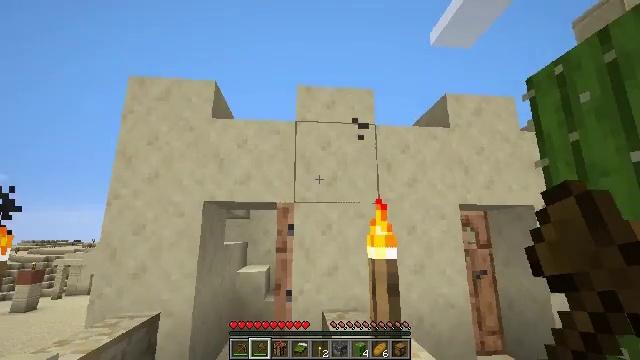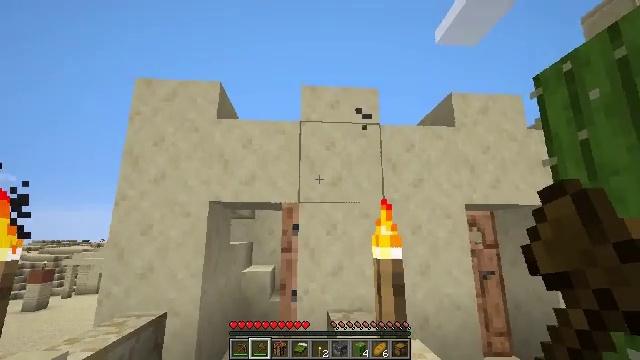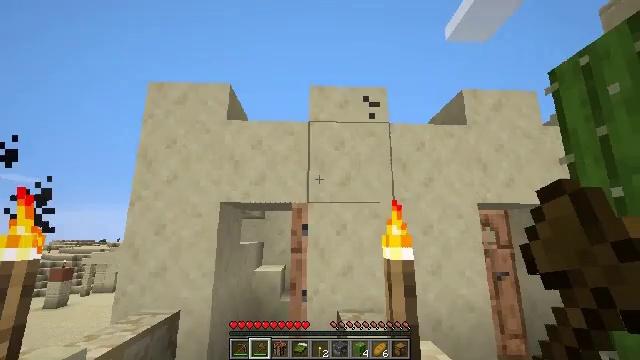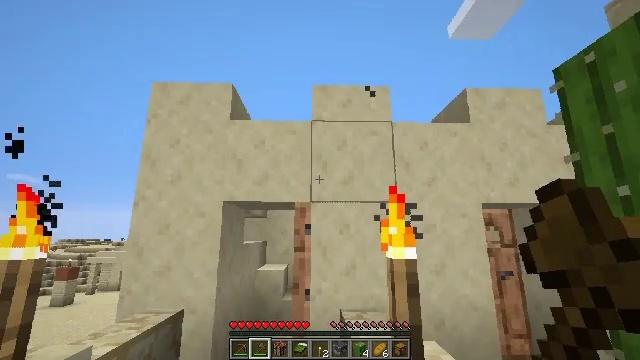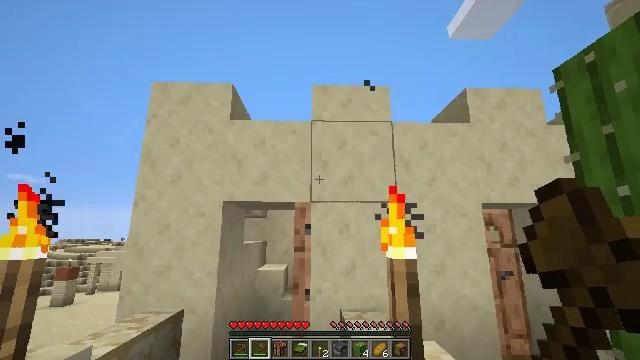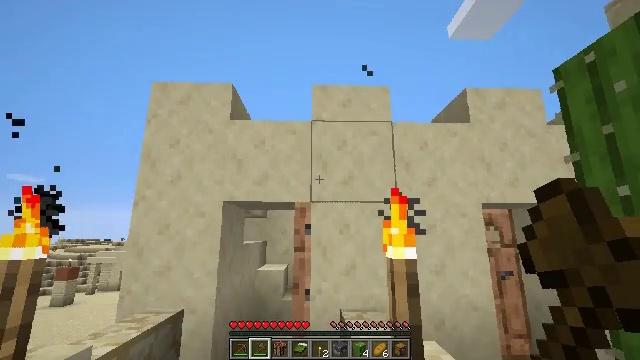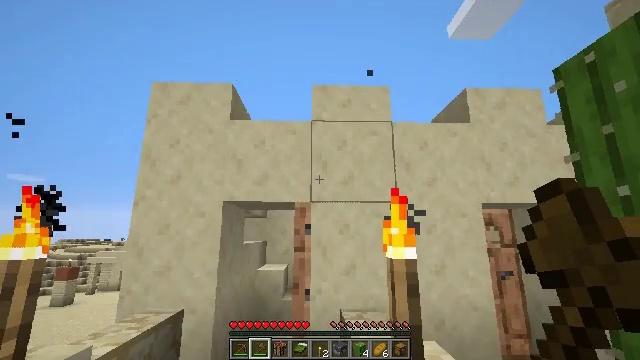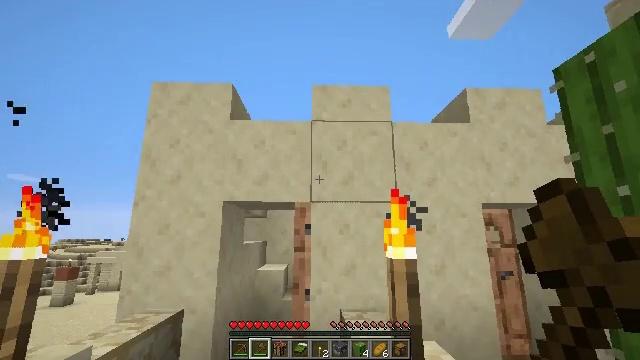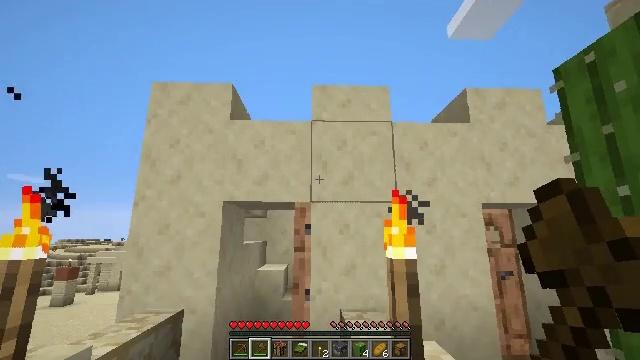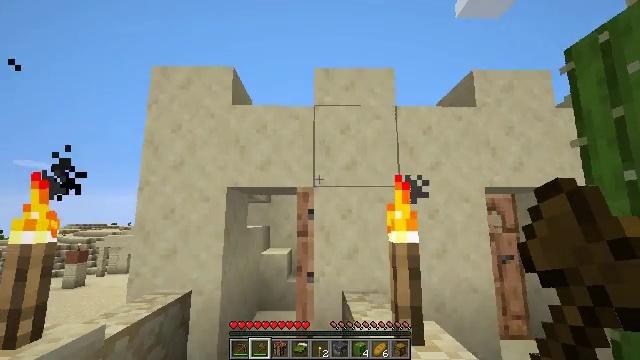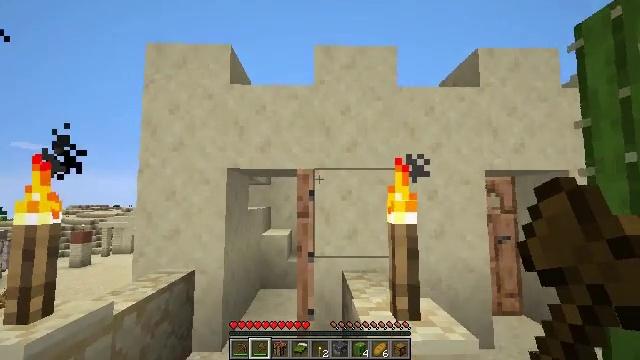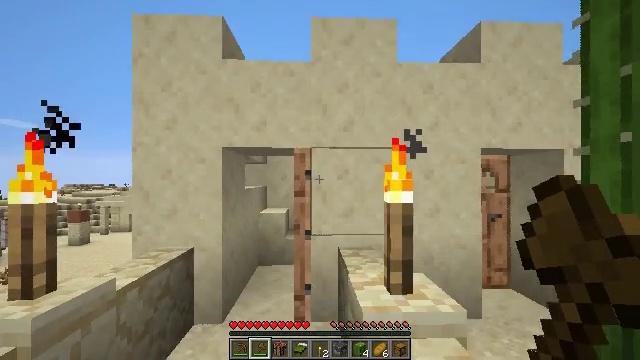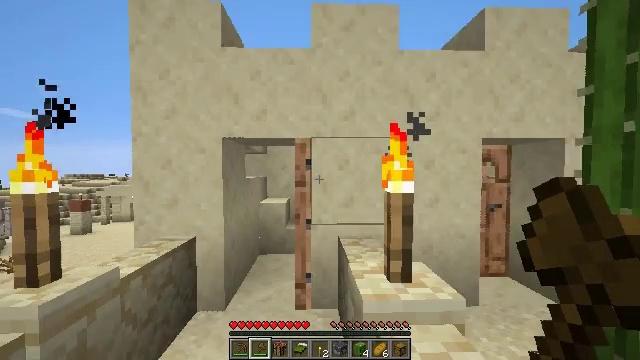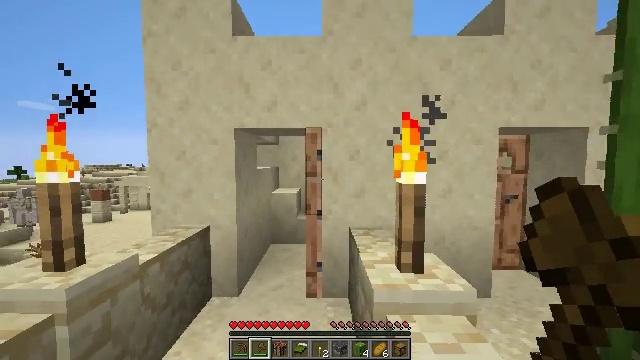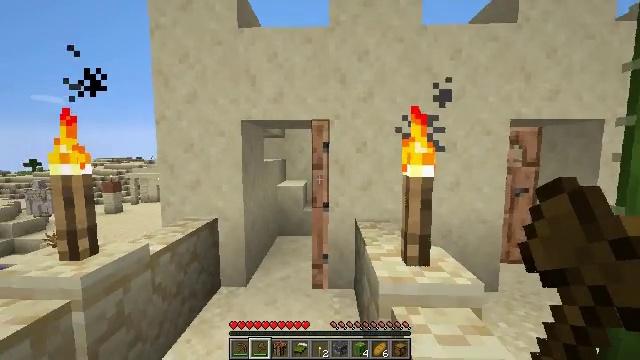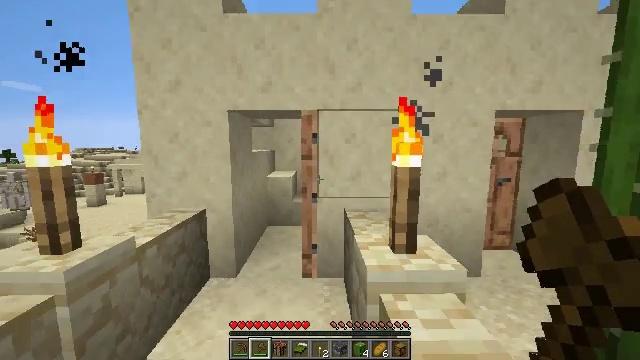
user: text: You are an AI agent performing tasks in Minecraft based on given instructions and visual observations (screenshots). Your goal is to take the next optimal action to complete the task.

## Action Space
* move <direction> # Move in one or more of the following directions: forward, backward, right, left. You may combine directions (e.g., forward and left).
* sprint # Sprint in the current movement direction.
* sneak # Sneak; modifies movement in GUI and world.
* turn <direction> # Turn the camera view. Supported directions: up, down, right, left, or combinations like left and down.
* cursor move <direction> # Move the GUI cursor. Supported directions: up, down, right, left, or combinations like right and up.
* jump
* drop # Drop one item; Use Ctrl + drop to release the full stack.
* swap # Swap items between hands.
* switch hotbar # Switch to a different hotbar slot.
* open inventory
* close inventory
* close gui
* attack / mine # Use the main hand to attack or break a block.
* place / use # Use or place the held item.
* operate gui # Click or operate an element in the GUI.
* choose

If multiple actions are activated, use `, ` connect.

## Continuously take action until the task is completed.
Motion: motion action
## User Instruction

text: Collect a hay block for crafting.
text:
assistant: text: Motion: turn left
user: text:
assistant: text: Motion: turn left
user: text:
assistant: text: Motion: no_op
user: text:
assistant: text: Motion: no_op
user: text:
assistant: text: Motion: no_op
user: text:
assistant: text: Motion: no_op
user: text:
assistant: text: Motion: no_op
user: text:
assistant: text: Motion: no_op
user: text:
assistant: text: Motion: move back, turn down
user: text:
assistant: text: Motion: move back, turn down
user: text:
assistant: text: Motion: move back, turn down
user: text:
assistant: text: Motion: move back, turn down
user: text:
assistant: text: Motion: move back, turn left and down
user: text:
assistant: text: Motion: move back, turn left and down
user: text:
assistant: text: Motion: move back, turn right and down
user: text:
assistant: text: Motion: move back, turn right
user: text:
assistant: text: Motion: move back, turn right
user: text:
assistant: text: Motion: move back, turn right
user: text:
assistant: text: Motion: move back
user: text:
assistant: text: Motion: move back
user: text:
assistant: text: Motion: move back
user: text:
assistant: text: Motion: no_op
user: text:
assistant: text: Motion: no_op
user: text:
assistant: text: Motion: turn right
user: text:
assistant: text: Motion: turn right
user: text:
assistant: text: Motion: turn right
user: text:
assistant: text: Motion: turn right
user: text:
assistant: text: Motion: turn right
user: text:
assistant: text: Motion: no_op
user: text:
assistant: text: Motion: no_op